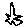
Label: star